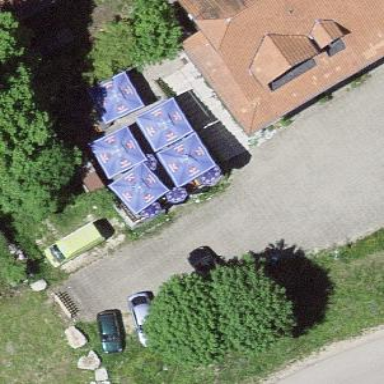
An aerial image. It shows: Garage building.